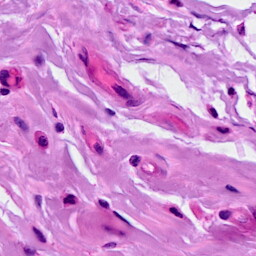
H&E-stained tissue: Breast